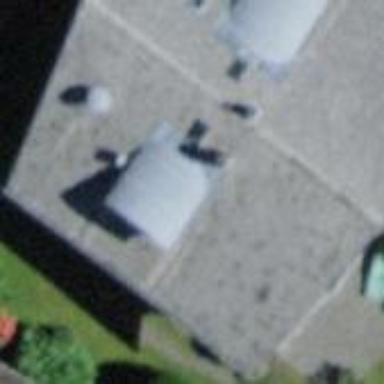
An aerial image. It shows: Residential building with gabled roof.